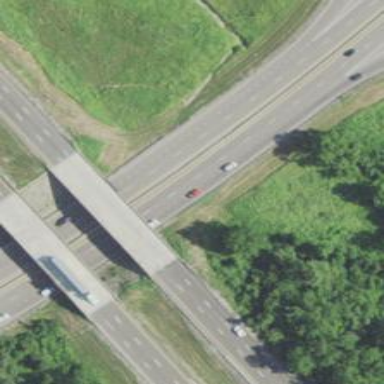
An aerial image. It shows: This image shows trunk highway that functions as expressway.